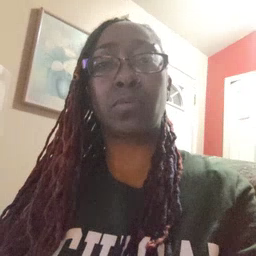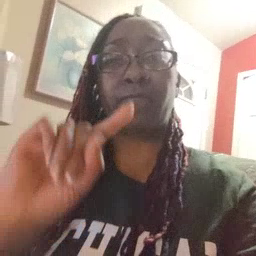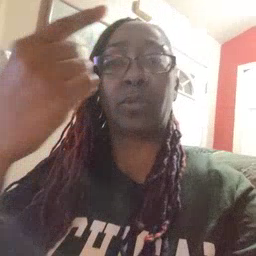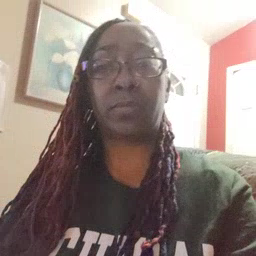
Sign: first